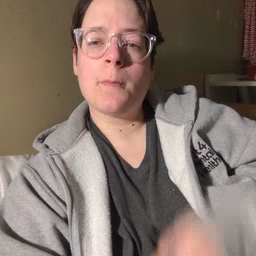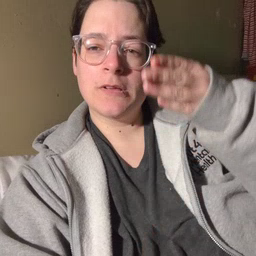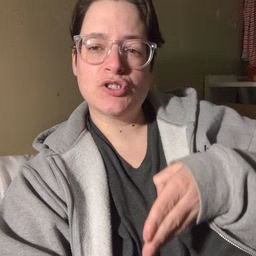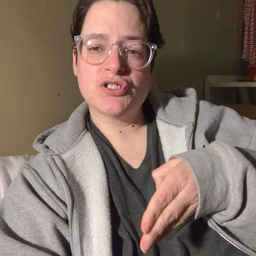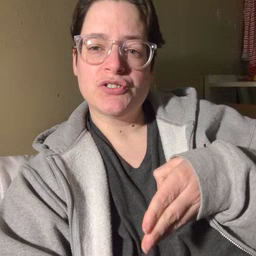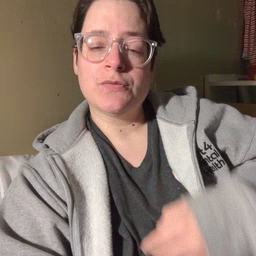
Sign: person